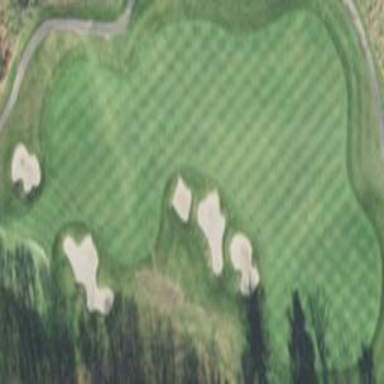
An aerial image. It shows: Golf fairway surrounded by grass.